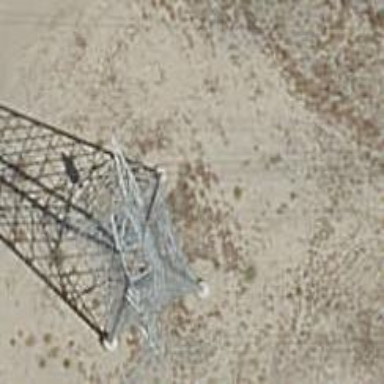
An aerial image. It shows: Lattice structure tower used for power distribution.